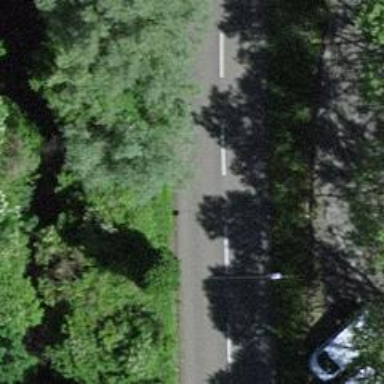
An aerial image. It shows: Asphalt service road.